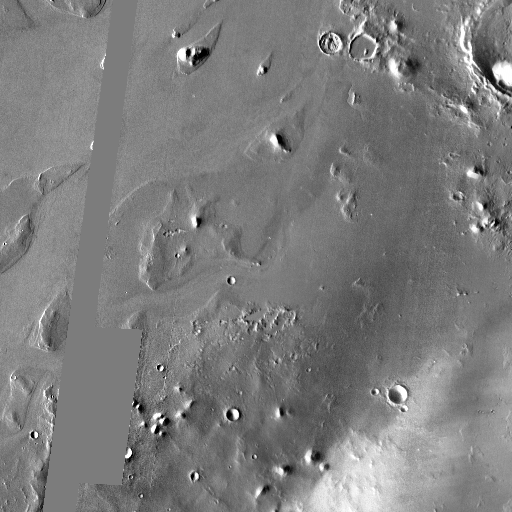
Crater classes present: Background, Other, Secondary